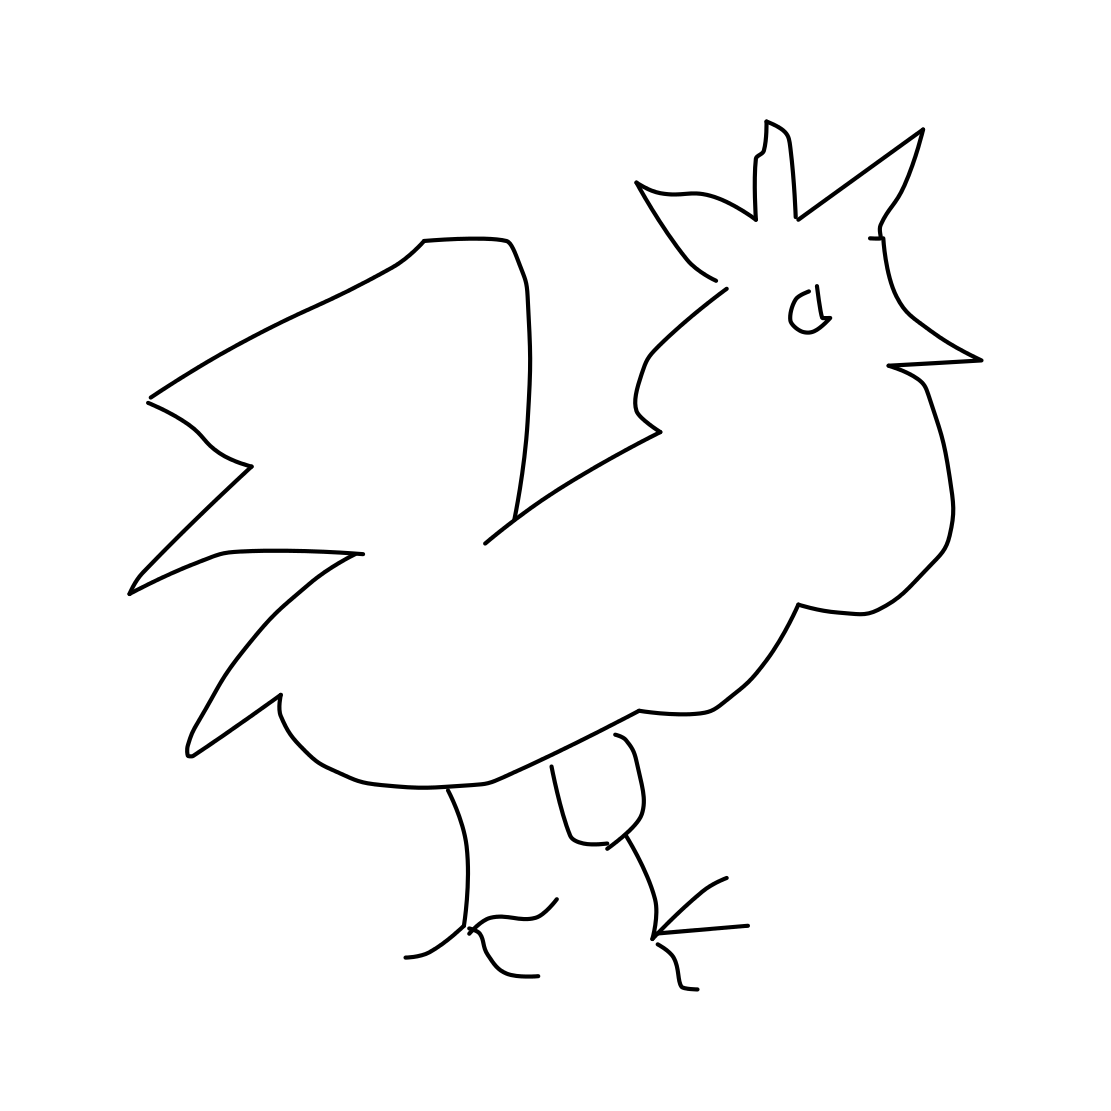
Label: rooster